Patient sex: M
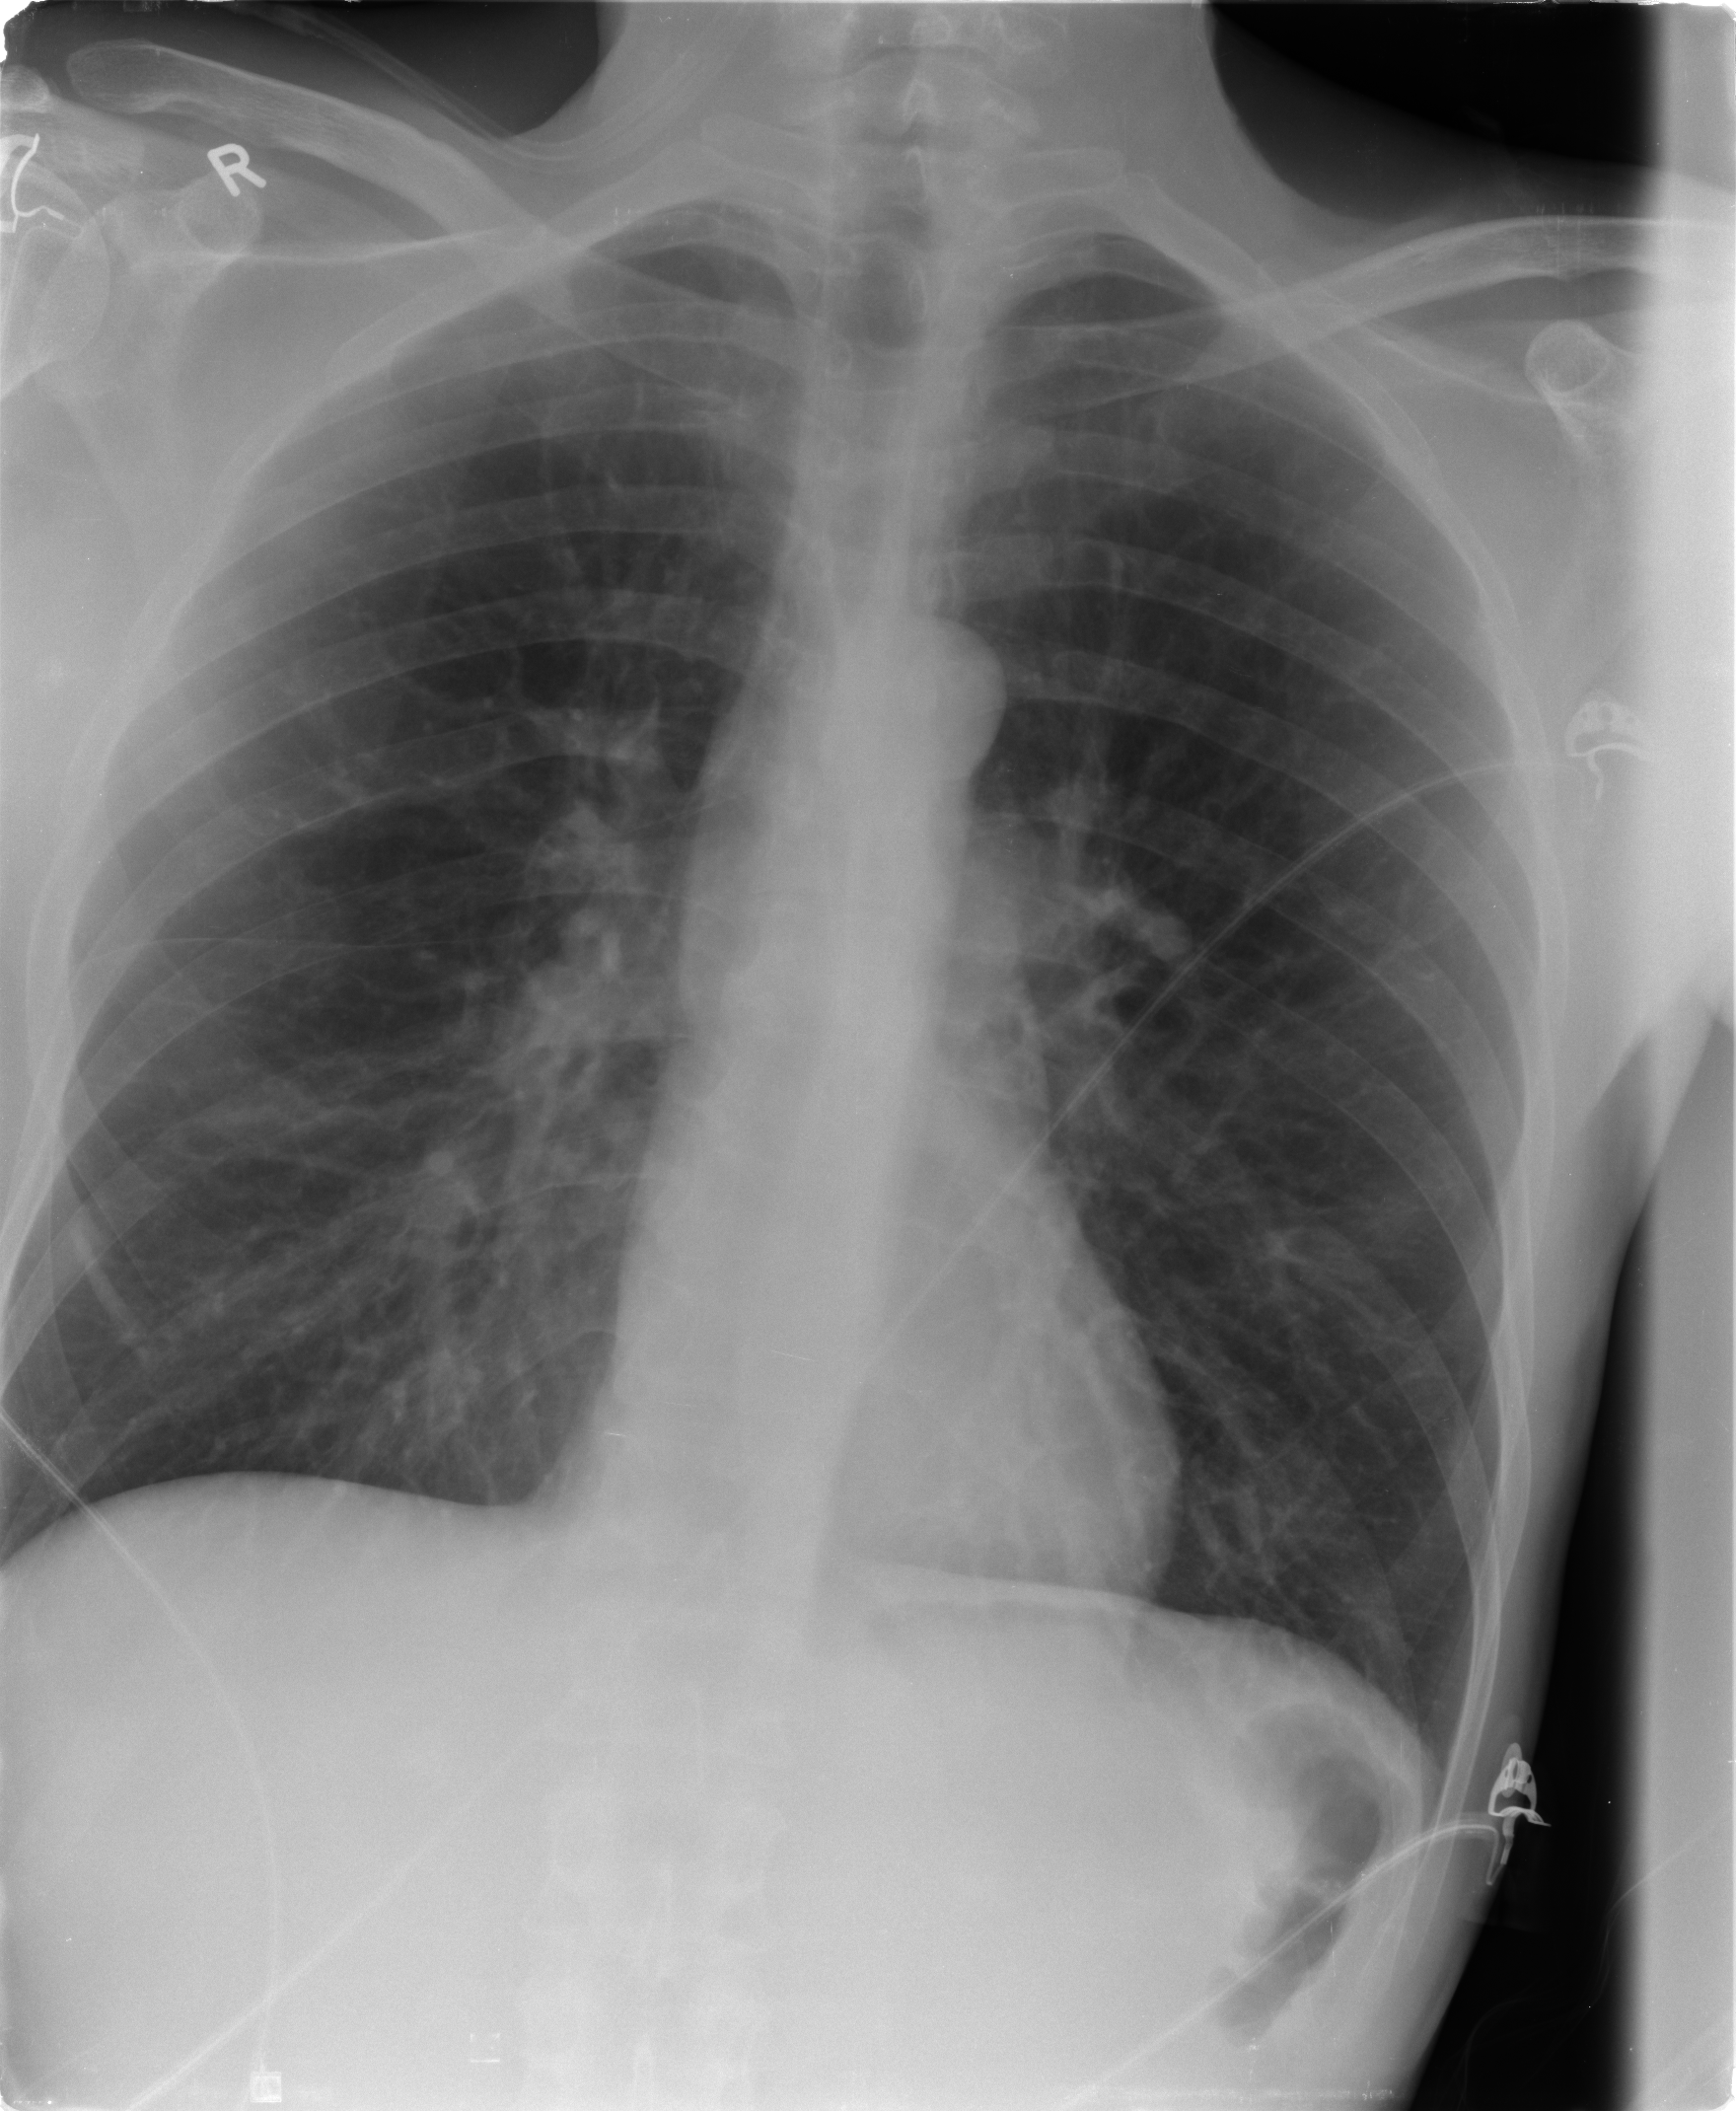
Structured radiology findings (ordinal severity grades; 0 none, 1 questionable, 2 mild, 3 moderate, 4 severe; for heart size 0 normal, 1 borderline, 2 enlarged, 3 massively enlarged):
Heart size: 0
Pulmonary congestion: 0
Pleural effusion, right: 0
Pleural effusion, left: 0
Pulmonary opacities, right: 0
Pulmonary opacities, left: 0
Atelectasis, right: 1
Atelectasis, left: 0